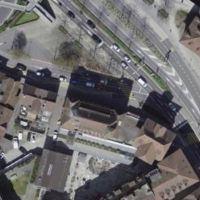
EUNIS habitat code: 57
Species observed at this site:
Larus michahellis
Ficus carica
Grus grus
Ficaria verna